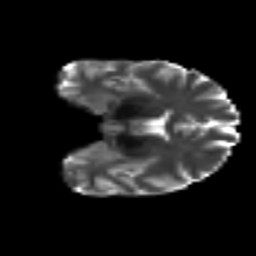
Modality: T2w
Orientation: coronal
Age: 47
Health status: ill
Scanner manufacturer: philips
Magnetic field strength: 3 T
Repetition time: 9 s
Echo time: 0.127 s